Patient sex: M
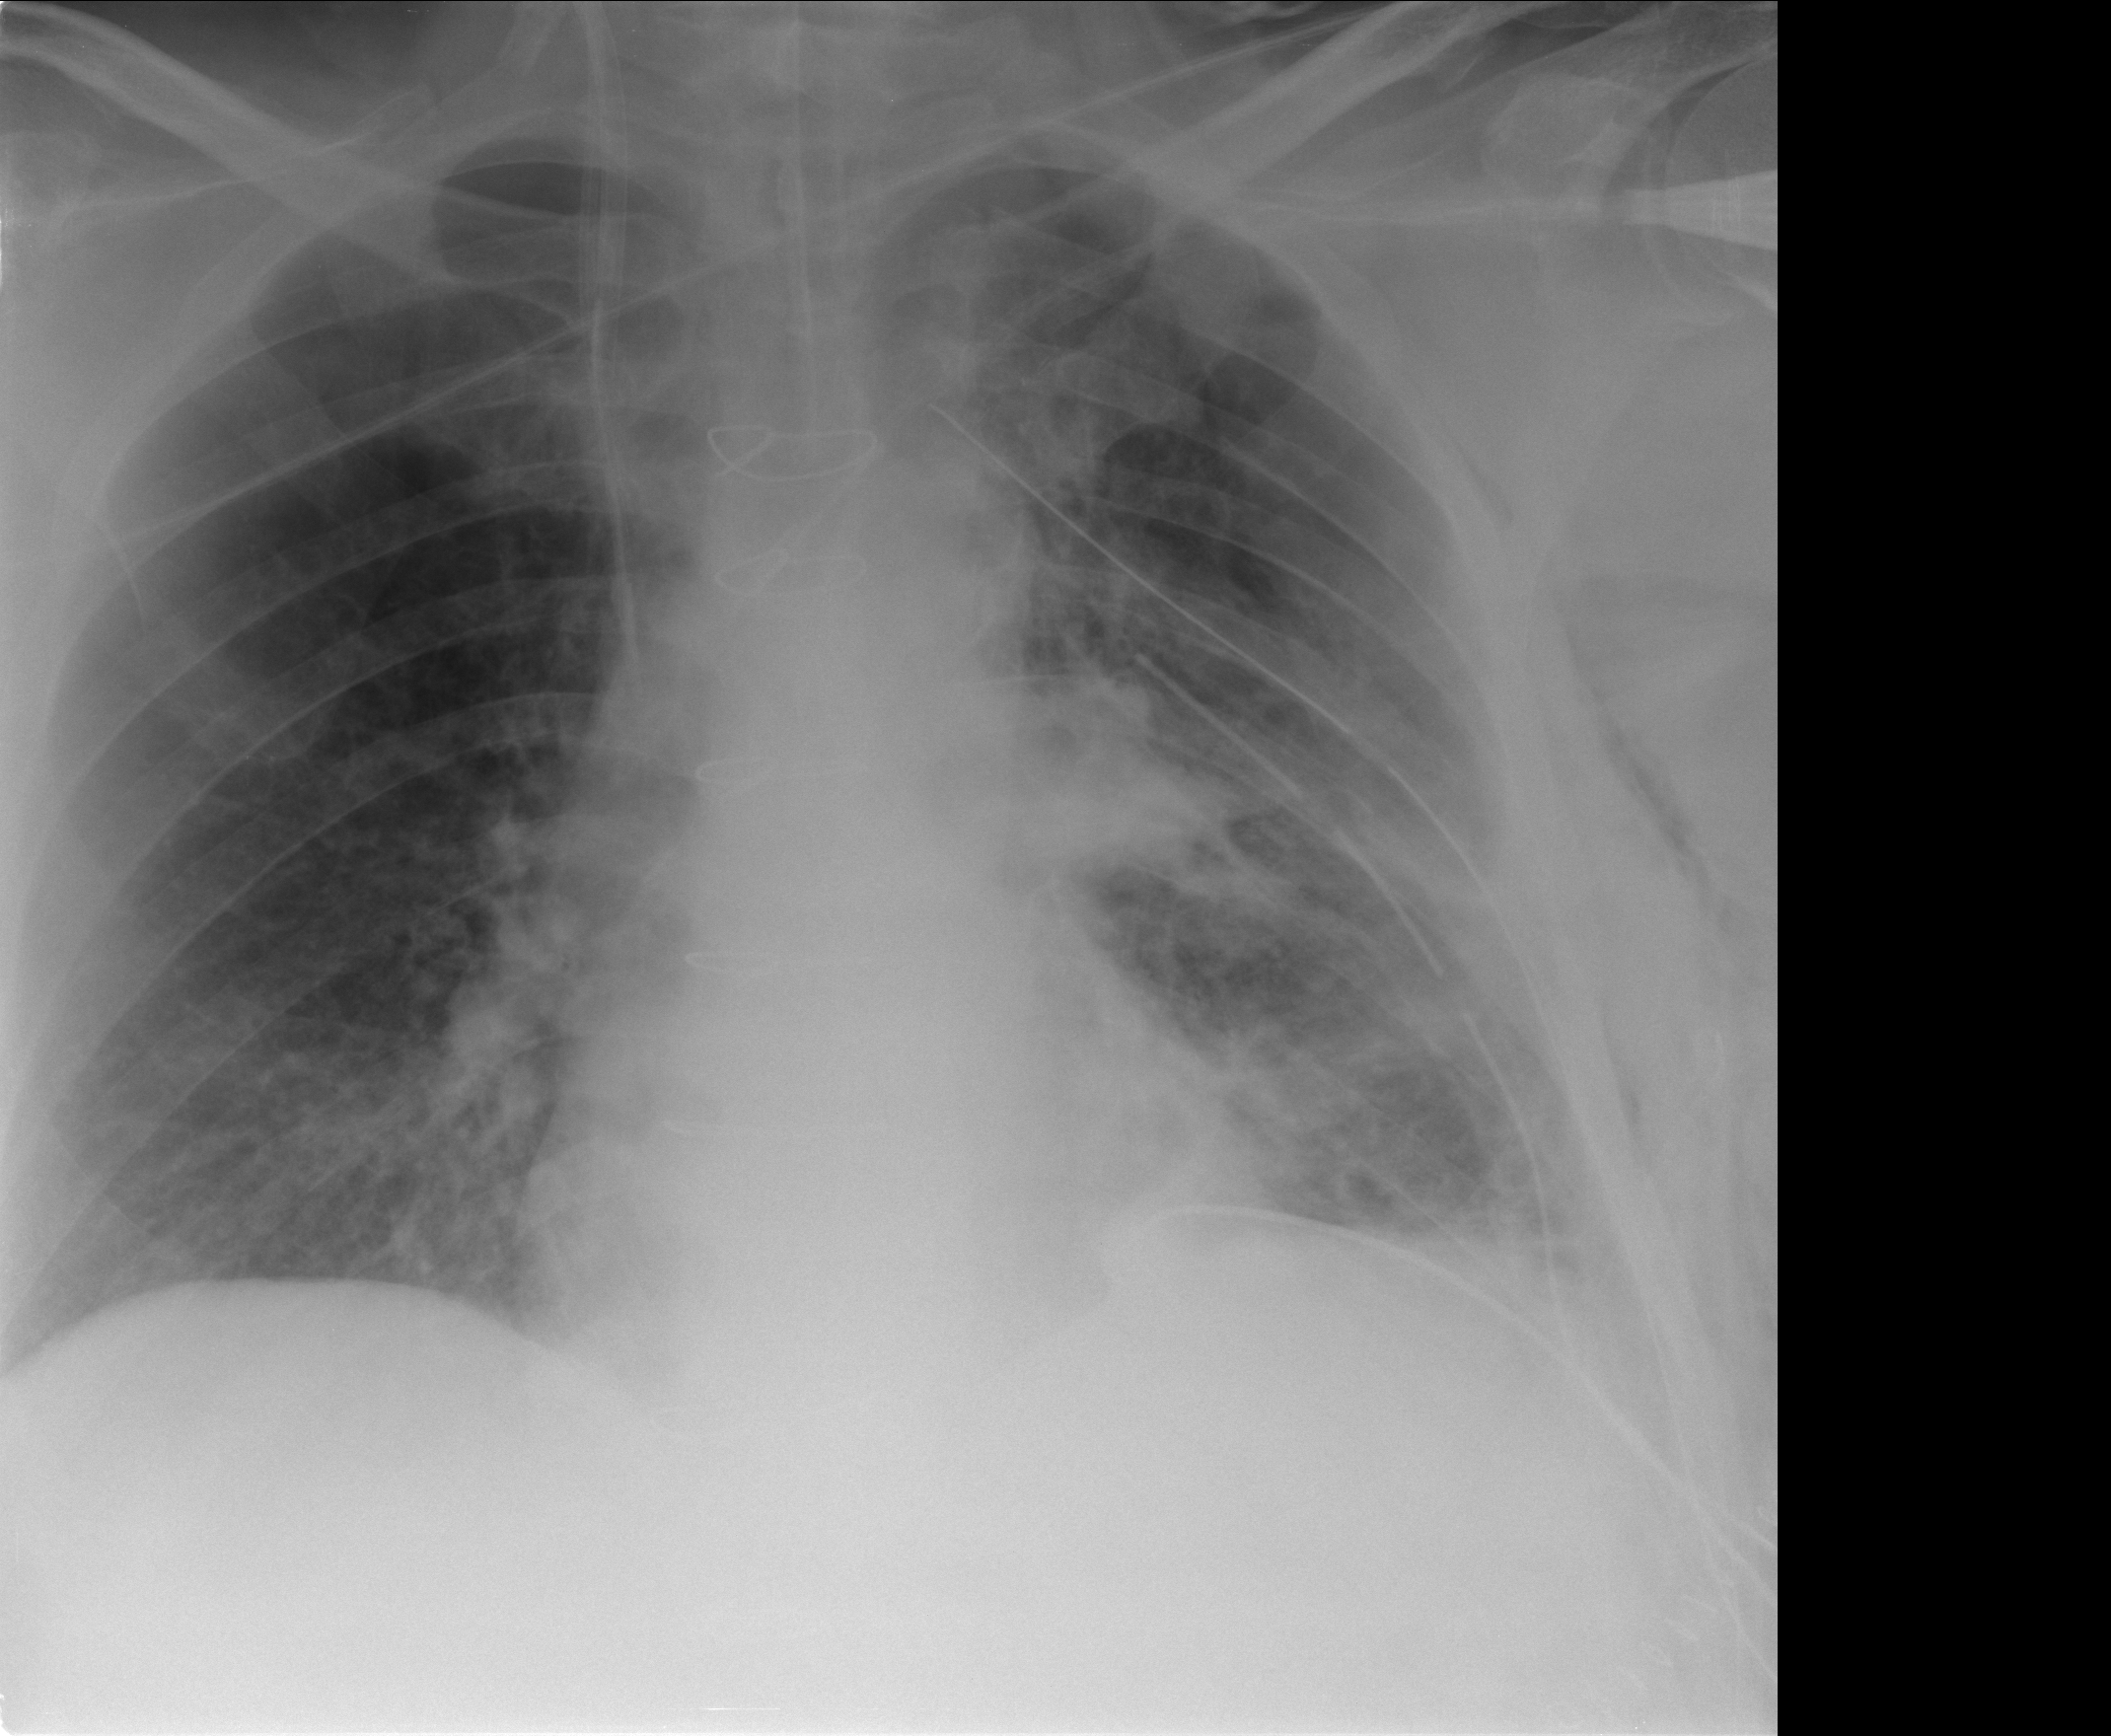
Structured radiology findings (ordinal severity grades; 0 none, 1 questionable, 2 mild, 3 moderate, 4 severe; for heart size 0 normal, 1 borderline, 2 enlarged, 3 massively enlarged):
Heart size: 0
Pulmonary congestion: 2
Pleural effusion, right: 0
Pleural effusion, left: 2
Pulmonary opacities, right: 0
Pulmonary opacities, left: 0
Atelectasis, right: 2
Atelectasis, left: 2